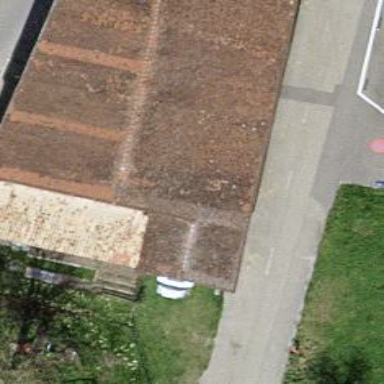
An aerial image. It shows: Farm building.